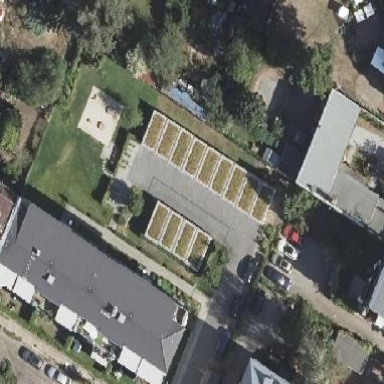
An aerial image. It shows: Garage.